Field crop: maize
Growth stage: 2
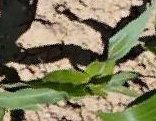
Species: maize